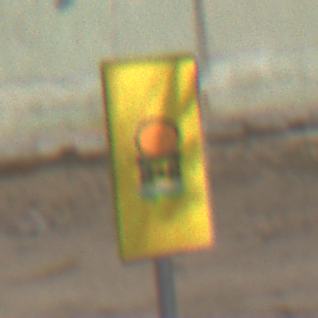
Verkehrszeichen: FahrzeugeMitWassergefaehrdenderLadungOhnePfeilsymbol
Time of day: Midday
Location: Outdoor (Suburban)
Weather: PartlyCloudy
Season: NotSpecified
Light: Natural